Question: I'm trying to figure out why 'Select-Object'
1. adds a lot of whitespace at the start of its output; and
2. truncates long properties with ellipsis.
Here's a repro of what I mean. Suppose you run these commands on 'C:\':
'''
New-Item "MyTest" -Type Directory
'''
'''
cd MyTest
'''
'''
"Some very long lorem ipsum like text going into a certain file, bla bla bla and some more bla." | Out-File test.txt
'''
'''
Get-ChildItem | Select-String "text" | Select-Object LineNumber,Line
'''
This will show output like this:

The ellipsis I can understand, that would be just the way the command ends up getting formatted when the result is written to the console host. However, the whitespace at the start still confuses me in this case.
Things get weirder for me though when I pipe the result to either 'clip' or 'Out-File output.txt'. I get similarly formatted output, with a lot of whitespace at the start and truncated 'Line' properties.
Which command is causing this behavior, and how can I solve this? Most importantly: how can I get the results into a file or onto my clipboard?
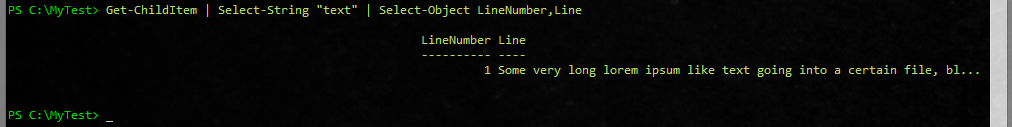
Answer: I'd say the best way to get the full output into a file would be to export the result as a CSV:
'''
Get-ChildItem |
Select-String "text" |
Select-Object LineNumber,Line |
Export-Csv 'out.csv'
'''
You could also build a string from the selected properties, which might be better for copying the data to the clipboard:
'''
Get-ChildItem |
Select-String "text" |
ForEach-Object { '{0}:{1}' -f $_.LineNumber, $_.Line } |
Tee-Object 'out.txt' | clip
'''
The behavior you observed is caused by the way PowerShell displays output. Basically, it looks at the first object and counts the properties. Objects with less than 5 properties are sent to 'Format-Table', otherwise to 'Format-List'. The columns of tabular output are spread evenly across the available space. As <URL> already mentioned you can enforce proportional column width by using the '-AutoSize' parameter, and wrapping of long lines by using the '-Wrap' parameter. 'Format-List' wraps long strings by default.
See <URL> from Jeffrey Snover for more information.